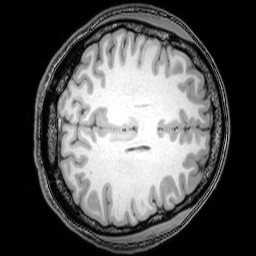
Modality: T1w
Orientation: axial
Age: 24
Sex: female
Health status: healthy
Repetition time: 0.081 s
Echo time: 0.037 s